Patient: sex M, age 35
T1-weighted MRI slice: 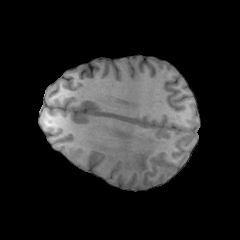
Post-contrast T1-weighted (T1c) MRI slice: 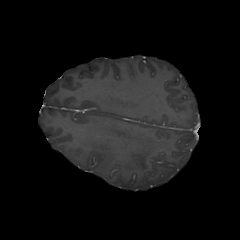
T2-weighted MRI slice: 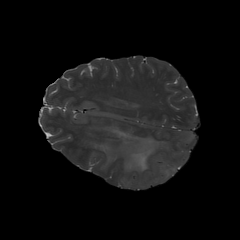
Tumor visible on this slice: yes
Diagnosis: Astrocytoma, IDH-wildtype
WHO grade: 2